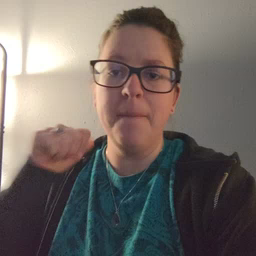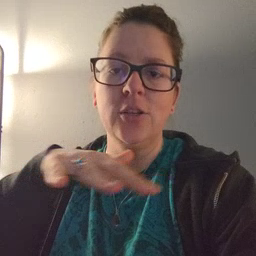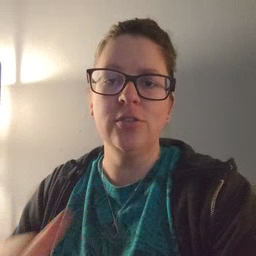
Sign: backyard